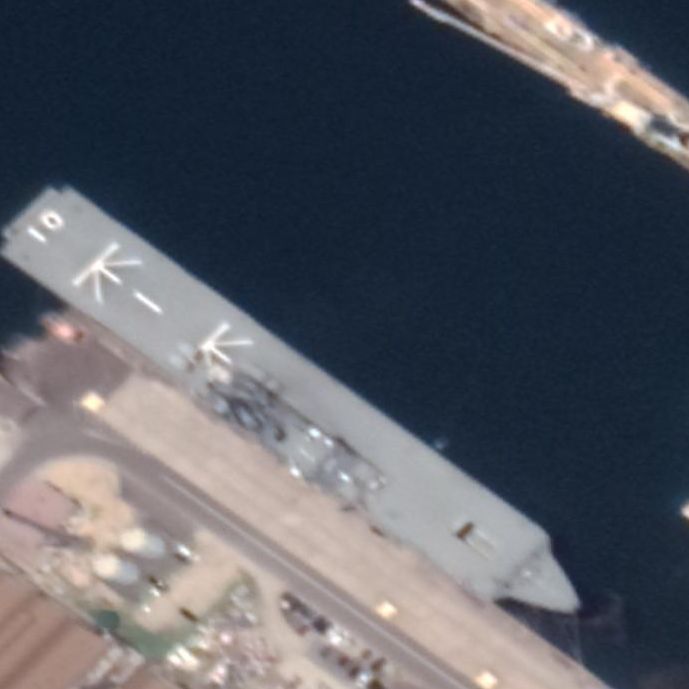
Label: assault